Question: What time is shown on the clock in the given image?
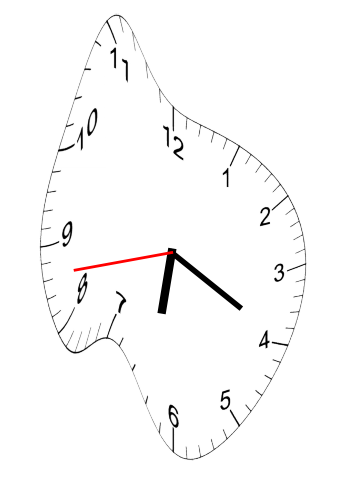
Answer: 06:19:43